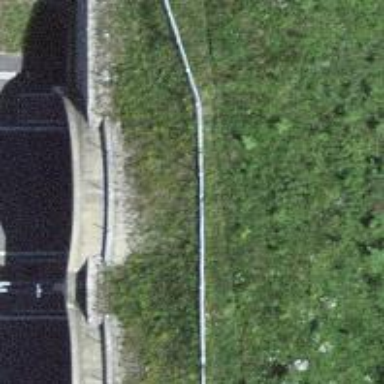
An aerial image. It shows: Tunnel on asphalt motorway.